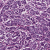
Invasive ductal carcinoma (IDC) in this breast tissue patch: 1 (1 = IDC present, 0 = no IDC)